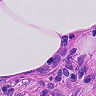
Metastatic tissue present: no